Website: home-depot
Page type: review-order
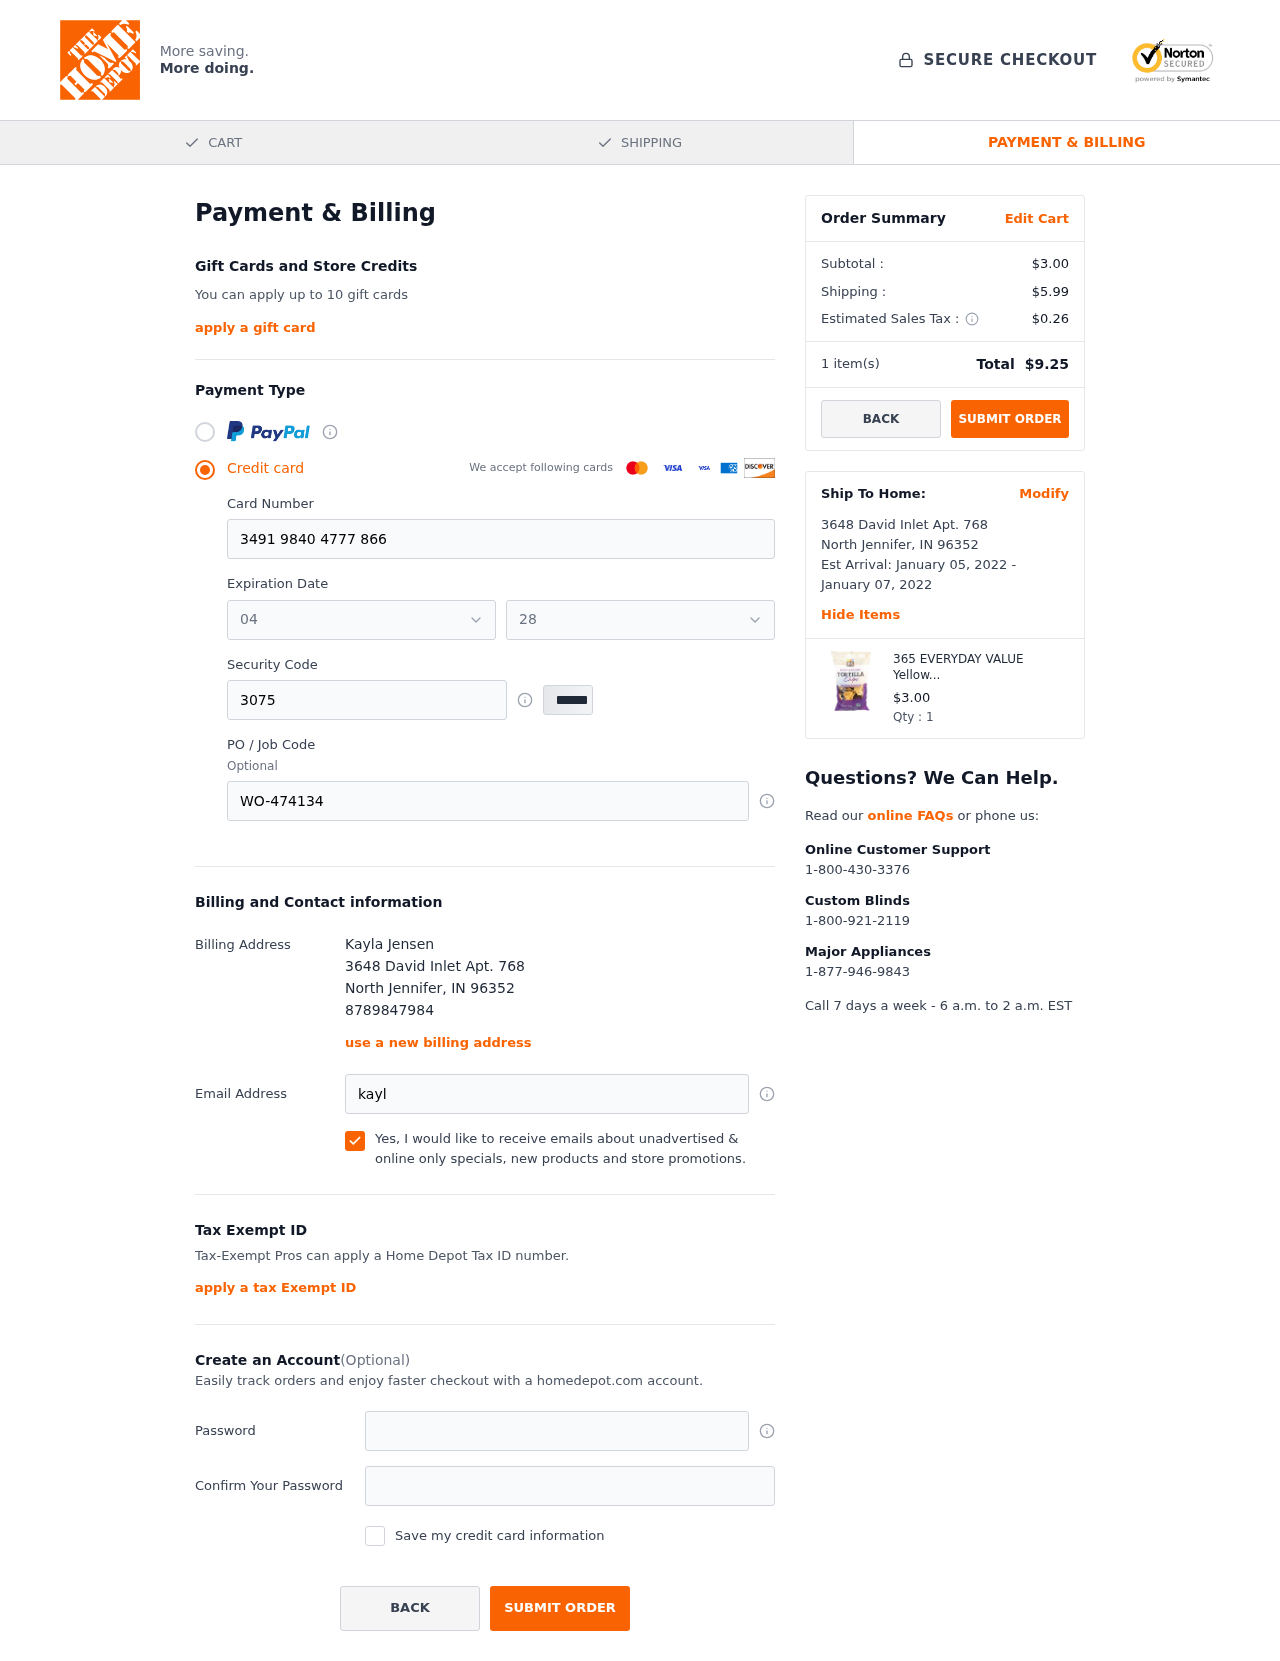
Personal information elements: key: PII_CARD_EXPIRY_MONTH
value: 04
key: PII_CARD_EXPIRY_YEAR
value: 28
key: PII_CITY
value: North Jennifer
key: PII_FULLNAME
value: Kayla Jensen
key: PII_PHONE
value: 8789847984
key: PII_POSTCODE
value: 96352
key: PII_STATE_ABBR
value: IN
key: PII_STREET
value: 3648 David Inlet Apt. 768
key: PII_CARD_NUMBER
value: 3491 9840 4777 866
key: PII_CARD_CVV
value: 3075
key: PII_JOB_CODE
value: WO-474134
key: PII_EMAIL
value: kayla.jensen@gmail.com
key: PII_STREET2
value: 3648 David Inlet Apt. 768
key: PII_POSTCODE2
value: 96352
Product elements: key: PRODUCT1_NAME
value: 365 EVERYDAY VALUE Yellow And Blue Corn Tortilla Chips, 16 OZ
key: PRODUCT1_PRICE
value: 3
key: PRODUCT1_QUANTITY
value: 1
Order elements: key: ORDER_SUBTOTAL
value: $3.00
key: ORDER_SHIPPING_COST
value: $5.99
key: ORDER_TAX
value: $0.26
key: ORDER_NUM_ITEMS
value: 1
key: ORDER_TOTAL
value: $9.25
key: ORDER_SHIPPING_DATE
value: January 05, 2022
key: ORDER_DELIVERY_DATE
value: January 07, 2022